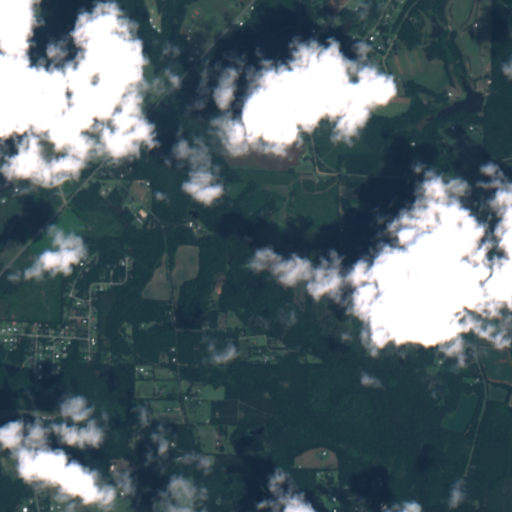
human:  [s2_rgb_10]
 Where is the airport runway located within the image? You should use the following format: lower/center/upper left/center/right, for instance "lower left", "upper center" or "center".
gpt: The airport runway is located in the lower left of the image.
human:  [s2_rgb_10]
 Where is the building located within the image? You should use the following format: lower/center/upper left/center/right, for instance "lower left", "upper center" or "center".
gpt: The building is located in the upper left of the image.
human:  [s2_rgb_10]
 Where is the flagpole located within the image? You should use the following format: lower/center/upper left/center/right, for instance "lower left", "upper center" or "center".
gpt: The flagpole is located in the lower right of the image.
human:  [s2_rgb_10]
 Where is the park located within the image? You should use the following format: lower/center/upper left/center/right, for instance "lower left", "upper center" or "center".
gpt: There is no park in the image.